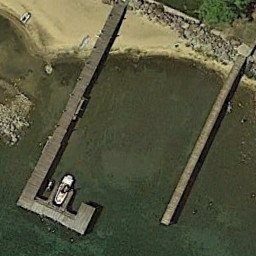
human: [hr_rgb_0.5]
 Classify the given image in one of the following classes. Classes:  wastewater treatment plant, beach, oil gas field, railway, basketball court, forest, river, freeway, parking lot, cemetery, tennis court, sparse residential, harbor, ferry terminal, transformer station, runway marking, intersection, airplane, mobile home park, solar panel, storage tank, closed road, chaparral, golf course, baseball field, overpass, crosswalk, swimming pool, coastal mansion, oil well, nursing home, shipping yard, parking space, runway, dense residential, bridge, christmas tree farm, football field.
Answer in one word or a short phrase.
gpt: ferry terminal